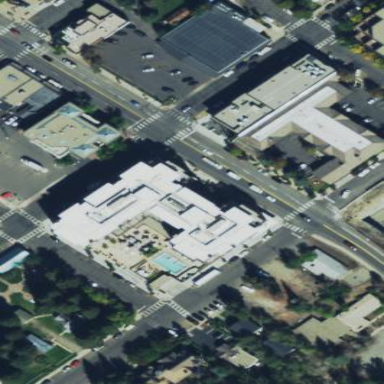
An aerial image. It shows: Hotel building.